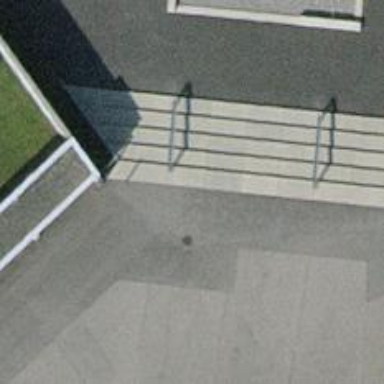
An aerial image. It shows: Set of steps on the road.